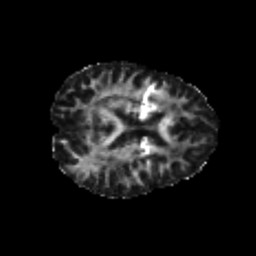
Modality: FA
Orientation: axial
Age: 25
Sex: female
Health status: healthy
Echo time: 0.074 s